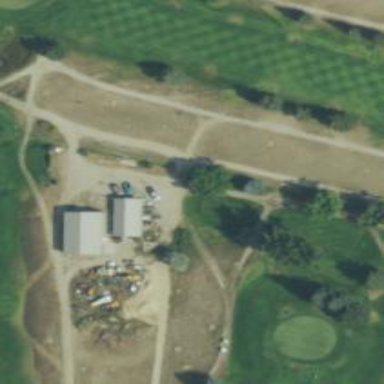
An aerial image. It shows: Path designed for golf carts.